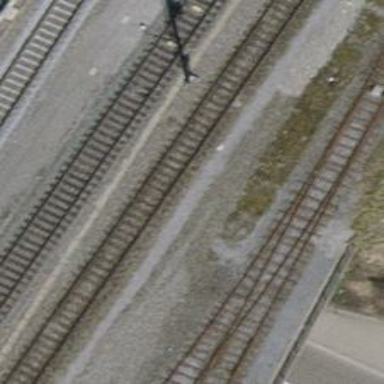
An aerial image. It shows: Bridge carrying single electrified rail track used for siding service. The track is equipped with contact line.